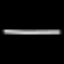
Label: line